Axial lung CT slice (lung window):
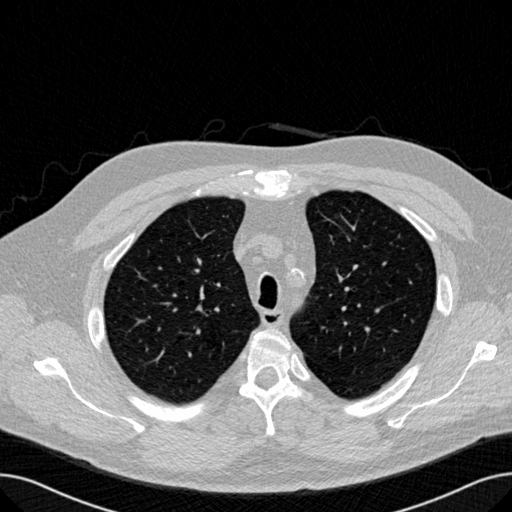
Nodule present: no